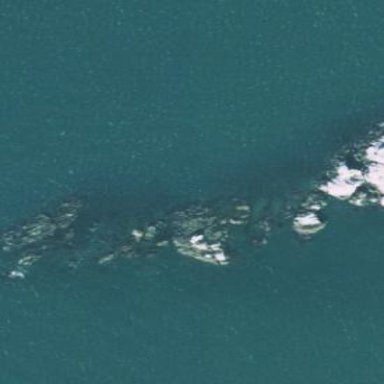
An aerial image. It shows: Natural rock reef.